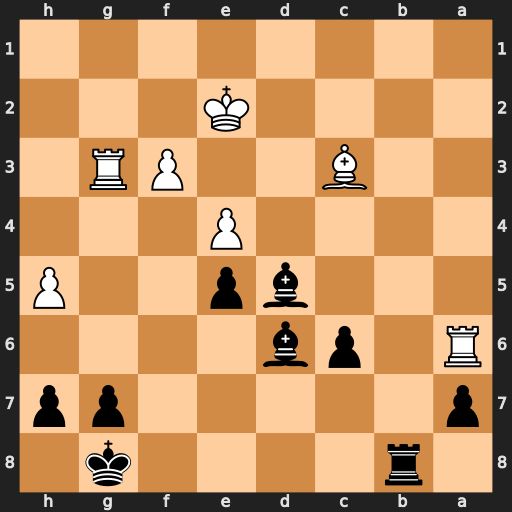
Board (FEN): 1r4k1/p5pp/R1pb4/3bp2P/4P3/2B2PR1/4K3/8
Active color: b
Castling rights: -
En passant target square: -
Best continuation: Bc4+ Kd1 Bxa6